九年级 · 解析几何
如图, 四边形 $A B C D$ 为 $\odot O$ 的内接四边形, $B D$ 平分 $\angle A B C, D H \perp A B$ 于点 $H$,已知 $D H=\sqrt{6}, \angle A B C=120^{\circ}$, 则 $A B+B C$ 的值为 $($ )

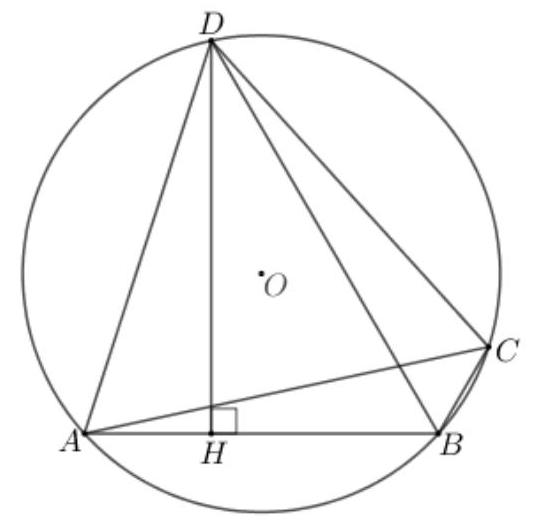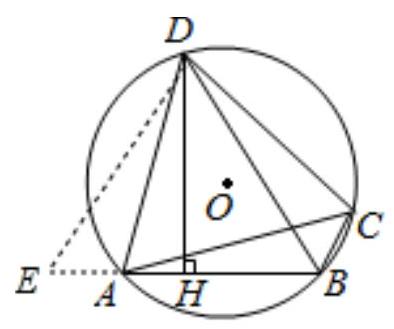
A. $2 \sqrt{2}$
B. $2 \sqrt{3}$
C. 4
D. $2 \sqrt{6}$

答案: A
解析: 延长 $B A$ 到 $E$, 使 $A E=B C$, 连接 $D E$, 如图, 根据圆周角定理得到 $\angle D A C=\angle D B C$ $=60^{\circ}, \angle D C A=\angle D B A=60^{\circ}$, 再判断 $\triangle D A C$ 为等边三角形得到 $D A=D C$, 于是可证明 $\triangle A D E \cong \triangle B C D$, 所以 $\angle E=\angle D B C=60^{\circ}$, 接着判断 $\triangle D B E$ 为等边三角形, 所以 $B H=E H$,然后计算出 $B H$ 得到 $B E$ 的长, 从而得到 $A B+B C$ 的长.

【详解】解: 延长 $B A$ 到 $E$, 使 $A E=B C$, 连接 $D E$, 如图,

$\therefore \angle D A E=\angle D C B$

$\because B D$ 平分 $\angle A B C$,

$\therefore \angle A B D=\angle C B D=\frac{1}{2} \angle A B C=\frac{1}{2} \times 120^{\circ}=60^{\circ}$,

$\because \angle D A C=\angle D B C=60^{\circ}, \angle D C A=\angle D B A=60^{\circ}$,

$\therefore \triangle D A C$ 为等边三角形,

$\therefore D A=D C$,

在 $\triangle A D E$ 和 $\triangle B C D$ 中,

$\left\{\begin{aligned} A E & =B C \\ \angle D A E & =\angle D C B, \\ A D & =C D\end{aligned}\right.$

$\therefore \triangle A D E \cong \triangle B C D$ (SAS),

$\therefore \angle E=\angle D B C=60^{\circ}$,

而 $\angle D B A=60^{\circ}$,

$\therefore \triangle D B E$ 为等边三角形,

$\because D H \perp A B$

$\therefore B H=E H$,

在 Rt $\triangle B D H$ 中, $B H=\frac{\sqrt{3}}{3} D H=\frac{\sqrt{3}}{3} \times \sqrt{6}=\sqrt{2}$,

$\therefore B E=2 B H=2 \sqrt{2}$,

$\therefore A B+B C=2 \sqrt{2}$.

故选: A.

【点睛】此题主要考查圆内线段求解, 解题的关键是熟知勾股定理、圆内接四边形的性质、圆周角定理、角平分线的性质、垂径定理的应用.